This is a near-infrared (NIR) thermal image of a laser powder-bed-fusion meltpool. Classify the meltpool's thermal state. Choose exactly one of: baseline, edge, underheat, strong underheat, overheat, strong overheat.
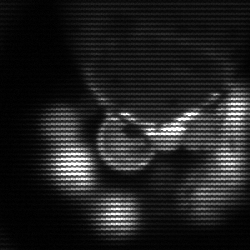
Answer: edge